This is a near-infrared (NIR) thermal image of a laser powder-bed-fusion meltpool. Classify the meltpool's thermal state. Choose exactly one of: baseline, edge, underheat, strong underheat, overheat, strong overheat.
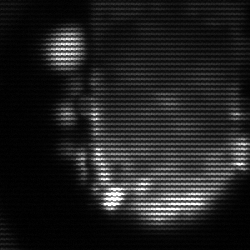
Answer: baseline